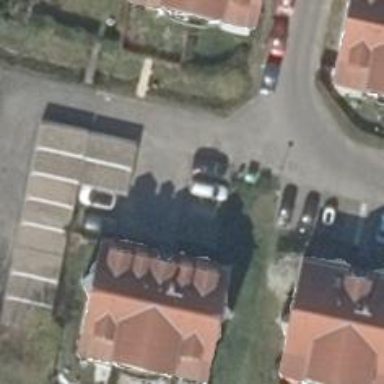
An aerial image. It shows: Road serving as parking aisle.